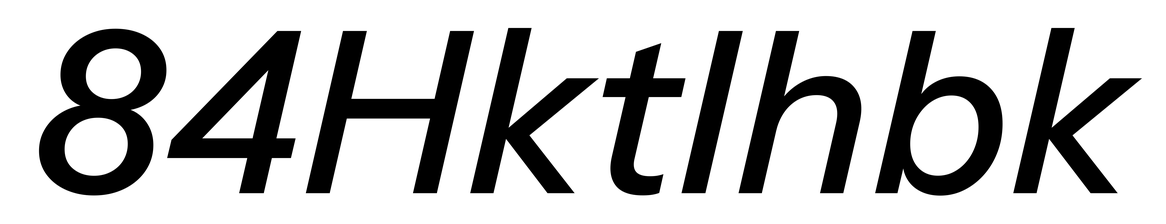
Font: InstrumentSans-Italic_Medium_Italic